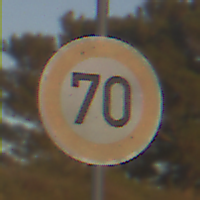
Verkehrszeichen: Geschwindigkeit70
Umgebung: Outdoor, RoadRail
Tageszeit: SunriseSunset
Wetter: PartlyCloudy
Licht: Natural
Jahreszeit: NotSpecified
Kontrast: HighContrast